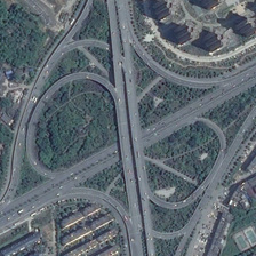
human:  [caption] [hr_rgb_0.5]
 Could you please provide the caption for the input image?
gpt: The viaduct in this city looks very complicated.

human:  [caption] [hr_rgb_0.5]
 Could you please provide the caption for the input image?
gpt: The viaduct in the city looks very complicated.

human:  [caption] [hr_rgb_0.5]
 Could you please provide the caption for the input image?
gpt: The viaducts in this city look very complicated.

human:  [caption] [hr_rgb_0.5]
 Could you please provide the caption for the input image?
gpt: The bridges in this city look very complicated.

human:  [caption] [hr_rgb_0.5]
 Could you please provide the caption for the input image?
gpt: The viaducts in the city look very complicated.